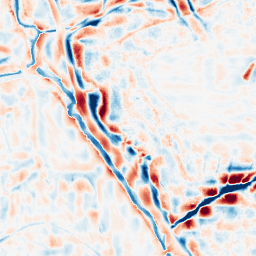
Category: wavelet
Decomposition family: wavelet_dwt
Decomposition parameters: wavelet: sym4
level: 4
Upsampling method: bicubic
Upsampling parameters: scale: 4
Upsampling scale: 4